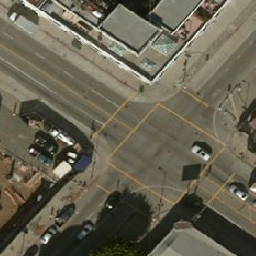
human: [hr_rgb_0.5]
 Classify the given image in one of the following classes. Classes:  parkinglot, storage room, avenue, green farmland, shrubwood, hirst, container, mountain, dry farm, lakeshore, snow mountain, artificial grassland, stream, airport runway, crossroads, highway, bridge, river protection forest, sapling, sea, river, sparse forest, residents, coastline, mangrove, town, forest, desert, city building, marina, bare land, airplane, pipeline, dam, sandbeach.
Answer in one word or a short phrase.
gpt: crossroads